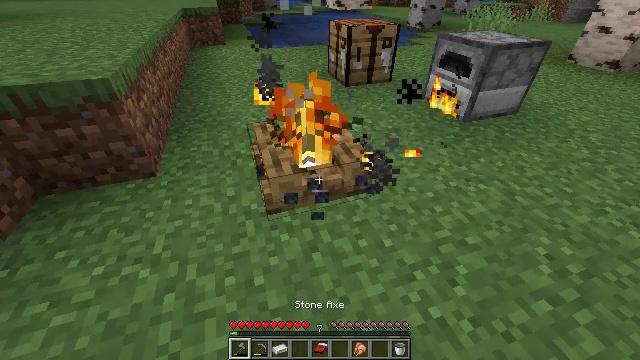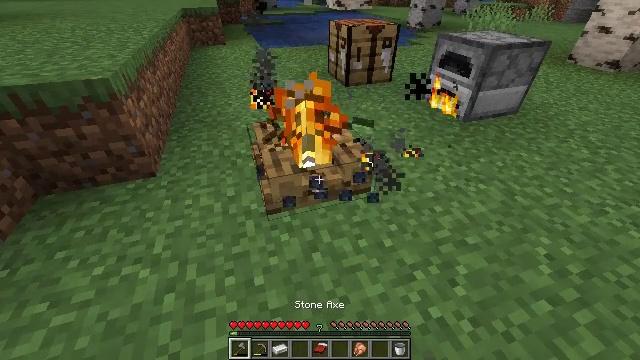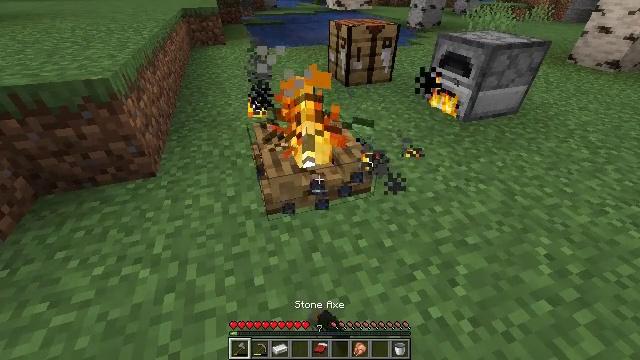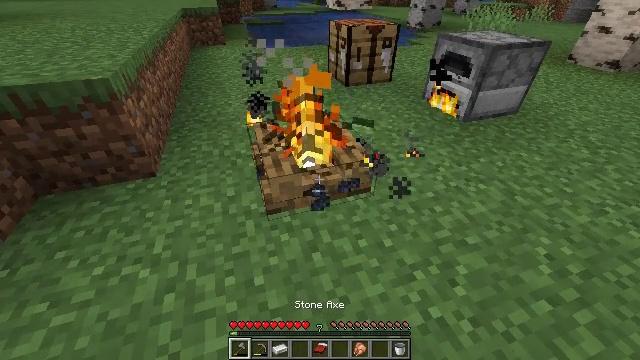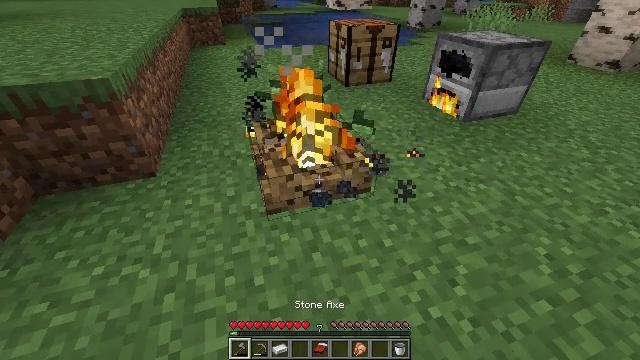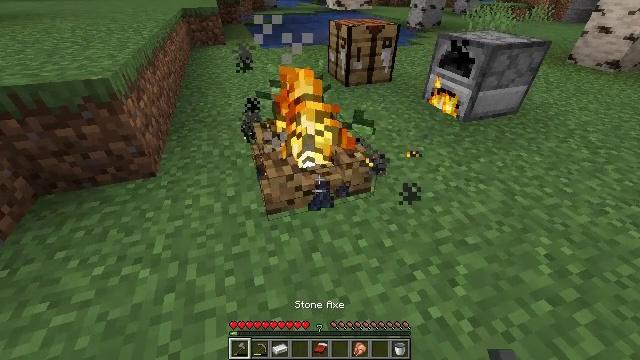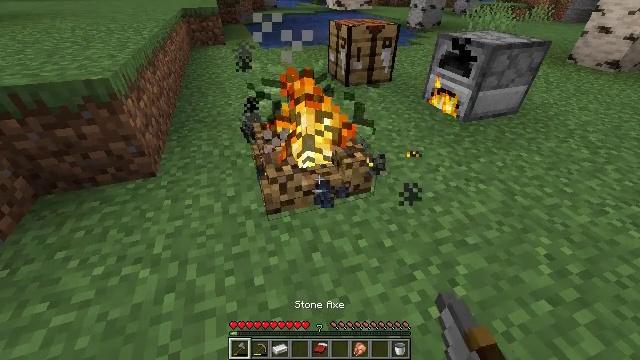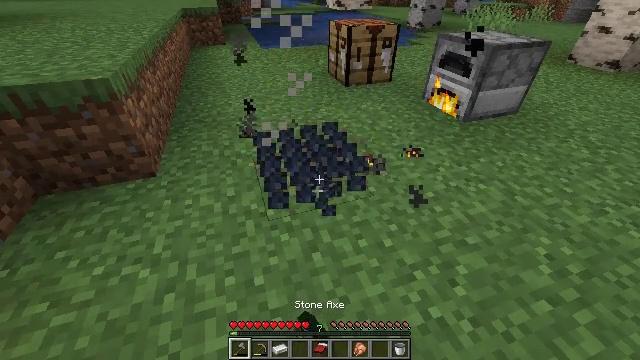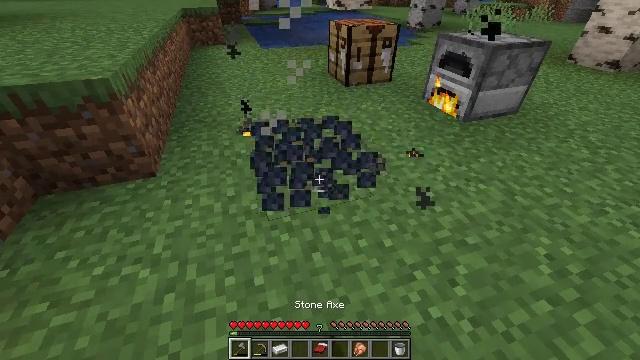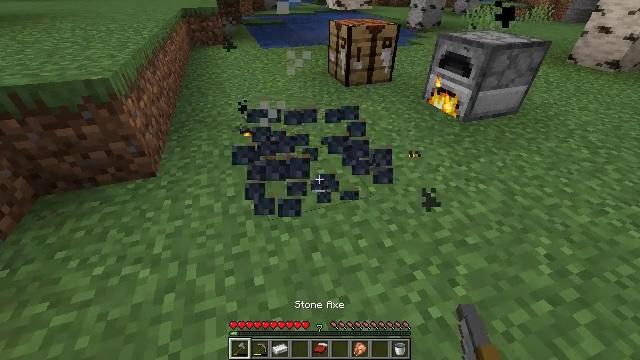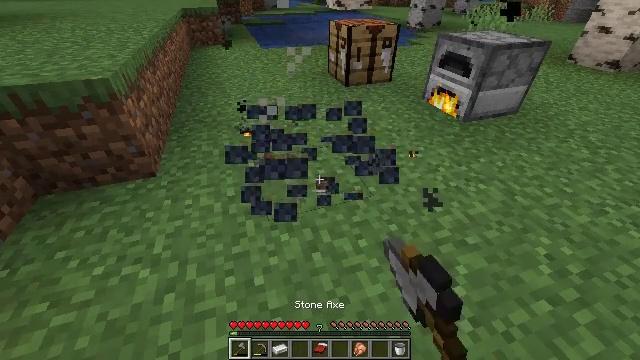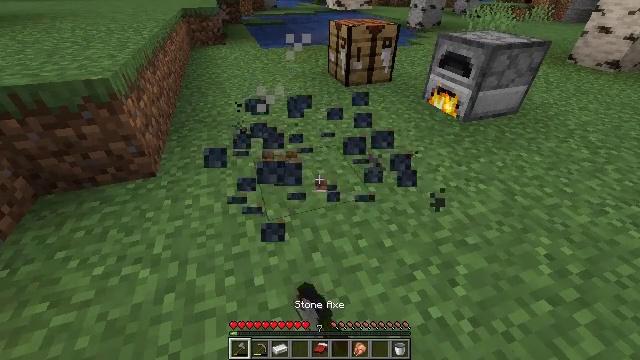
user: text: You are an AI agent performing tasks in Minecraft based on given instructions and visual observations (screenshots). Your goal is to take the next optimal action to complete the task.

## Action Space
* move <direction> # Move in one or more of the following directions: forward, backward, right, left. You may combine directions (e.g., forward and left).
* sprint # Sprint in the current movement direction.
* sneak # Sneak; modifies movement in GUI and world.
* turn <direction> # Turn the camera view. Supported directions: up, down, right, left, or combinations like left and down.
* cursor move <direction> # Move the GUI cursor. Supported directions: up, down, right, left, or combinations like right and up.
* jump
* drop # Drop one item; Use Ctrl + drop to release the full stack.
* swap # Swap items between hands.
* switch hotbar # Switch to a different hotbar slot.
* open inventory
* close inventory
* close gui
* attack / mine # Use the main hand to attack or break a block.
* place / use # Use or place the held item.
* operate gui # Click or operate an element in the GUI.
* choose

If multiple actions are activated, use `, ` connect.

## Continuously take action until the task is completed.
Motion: motion action
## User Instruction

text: Disassemble the campfire for reuse.
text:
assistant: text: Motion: attack / mine
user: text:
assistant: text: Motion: attack / mine
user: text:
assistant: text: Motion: attack / mine
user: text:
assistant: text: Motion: attack / mine
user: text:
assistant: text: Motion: attack / mine
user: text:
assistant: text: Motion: attack / mine
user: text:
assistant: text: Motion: attack / mine
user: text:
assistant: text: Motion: attack / mine
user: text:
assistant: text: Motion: attack / mine
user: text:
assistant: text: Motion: attack / mine
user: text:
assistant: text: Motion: attack / mine
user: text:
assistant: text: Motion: attack / mine